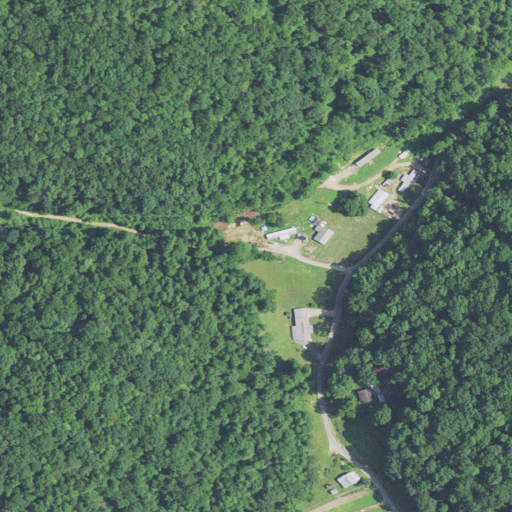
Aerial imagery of valley in West Virginia named Shuff Hollow containing deciduous forest, low intensity development, open development, shrub, grassland, and medium intensity development